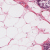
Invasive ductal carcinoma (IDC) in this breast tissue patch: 0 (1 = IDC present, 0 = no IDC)